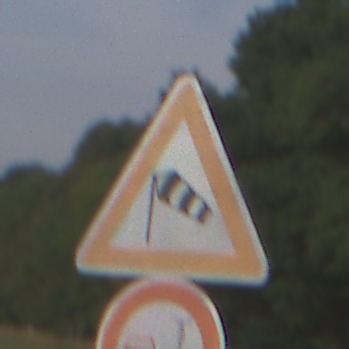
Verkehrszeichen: SeitenwindVonLinks
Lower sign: VerbotUeberholenEinspurigeFahrzeuge
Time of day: SunriseSunset
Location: Outdoor (Nature)
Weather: PartlyCloudy
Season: NotSpecified
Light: Natural